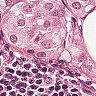
Metastatic tissue present: yes